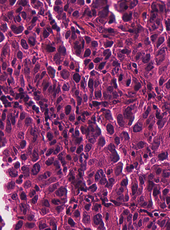
Tumor epithelial tissue: yes
Tumor-associated stroma tissue: no
Normal tissue: no